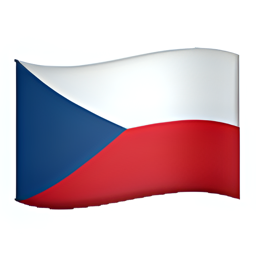
Name: flag for czech republic
Emoji: 🇨🇿
Group: Flags
Sub-group: country-flag